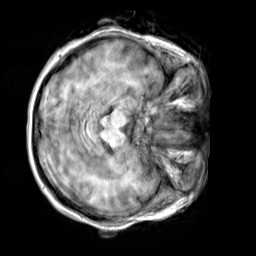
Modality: T1w
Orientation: axial
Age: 21
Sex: female
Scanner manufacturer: siemens
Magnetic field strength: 3 T
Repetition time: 2.3 s
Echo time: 0.00303 s